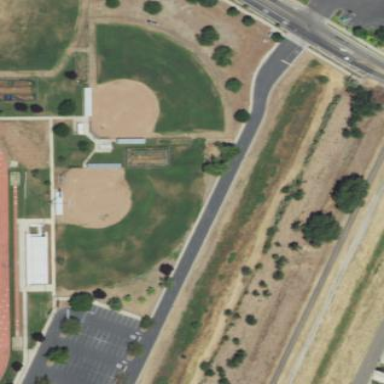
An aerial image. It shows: Baseball pitch for leisure land.